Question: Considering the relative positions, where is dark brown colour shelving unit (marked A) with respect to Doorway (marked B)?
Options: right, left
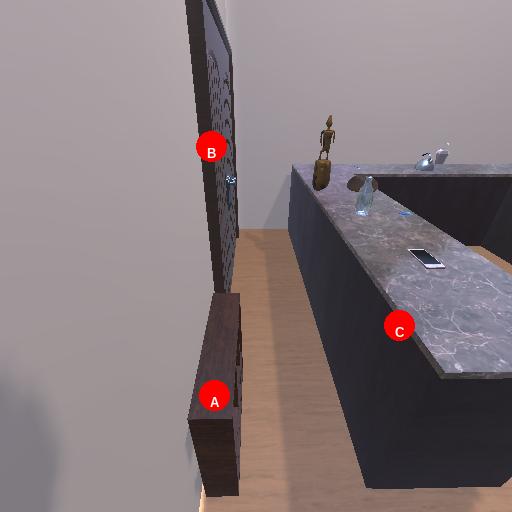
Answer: right